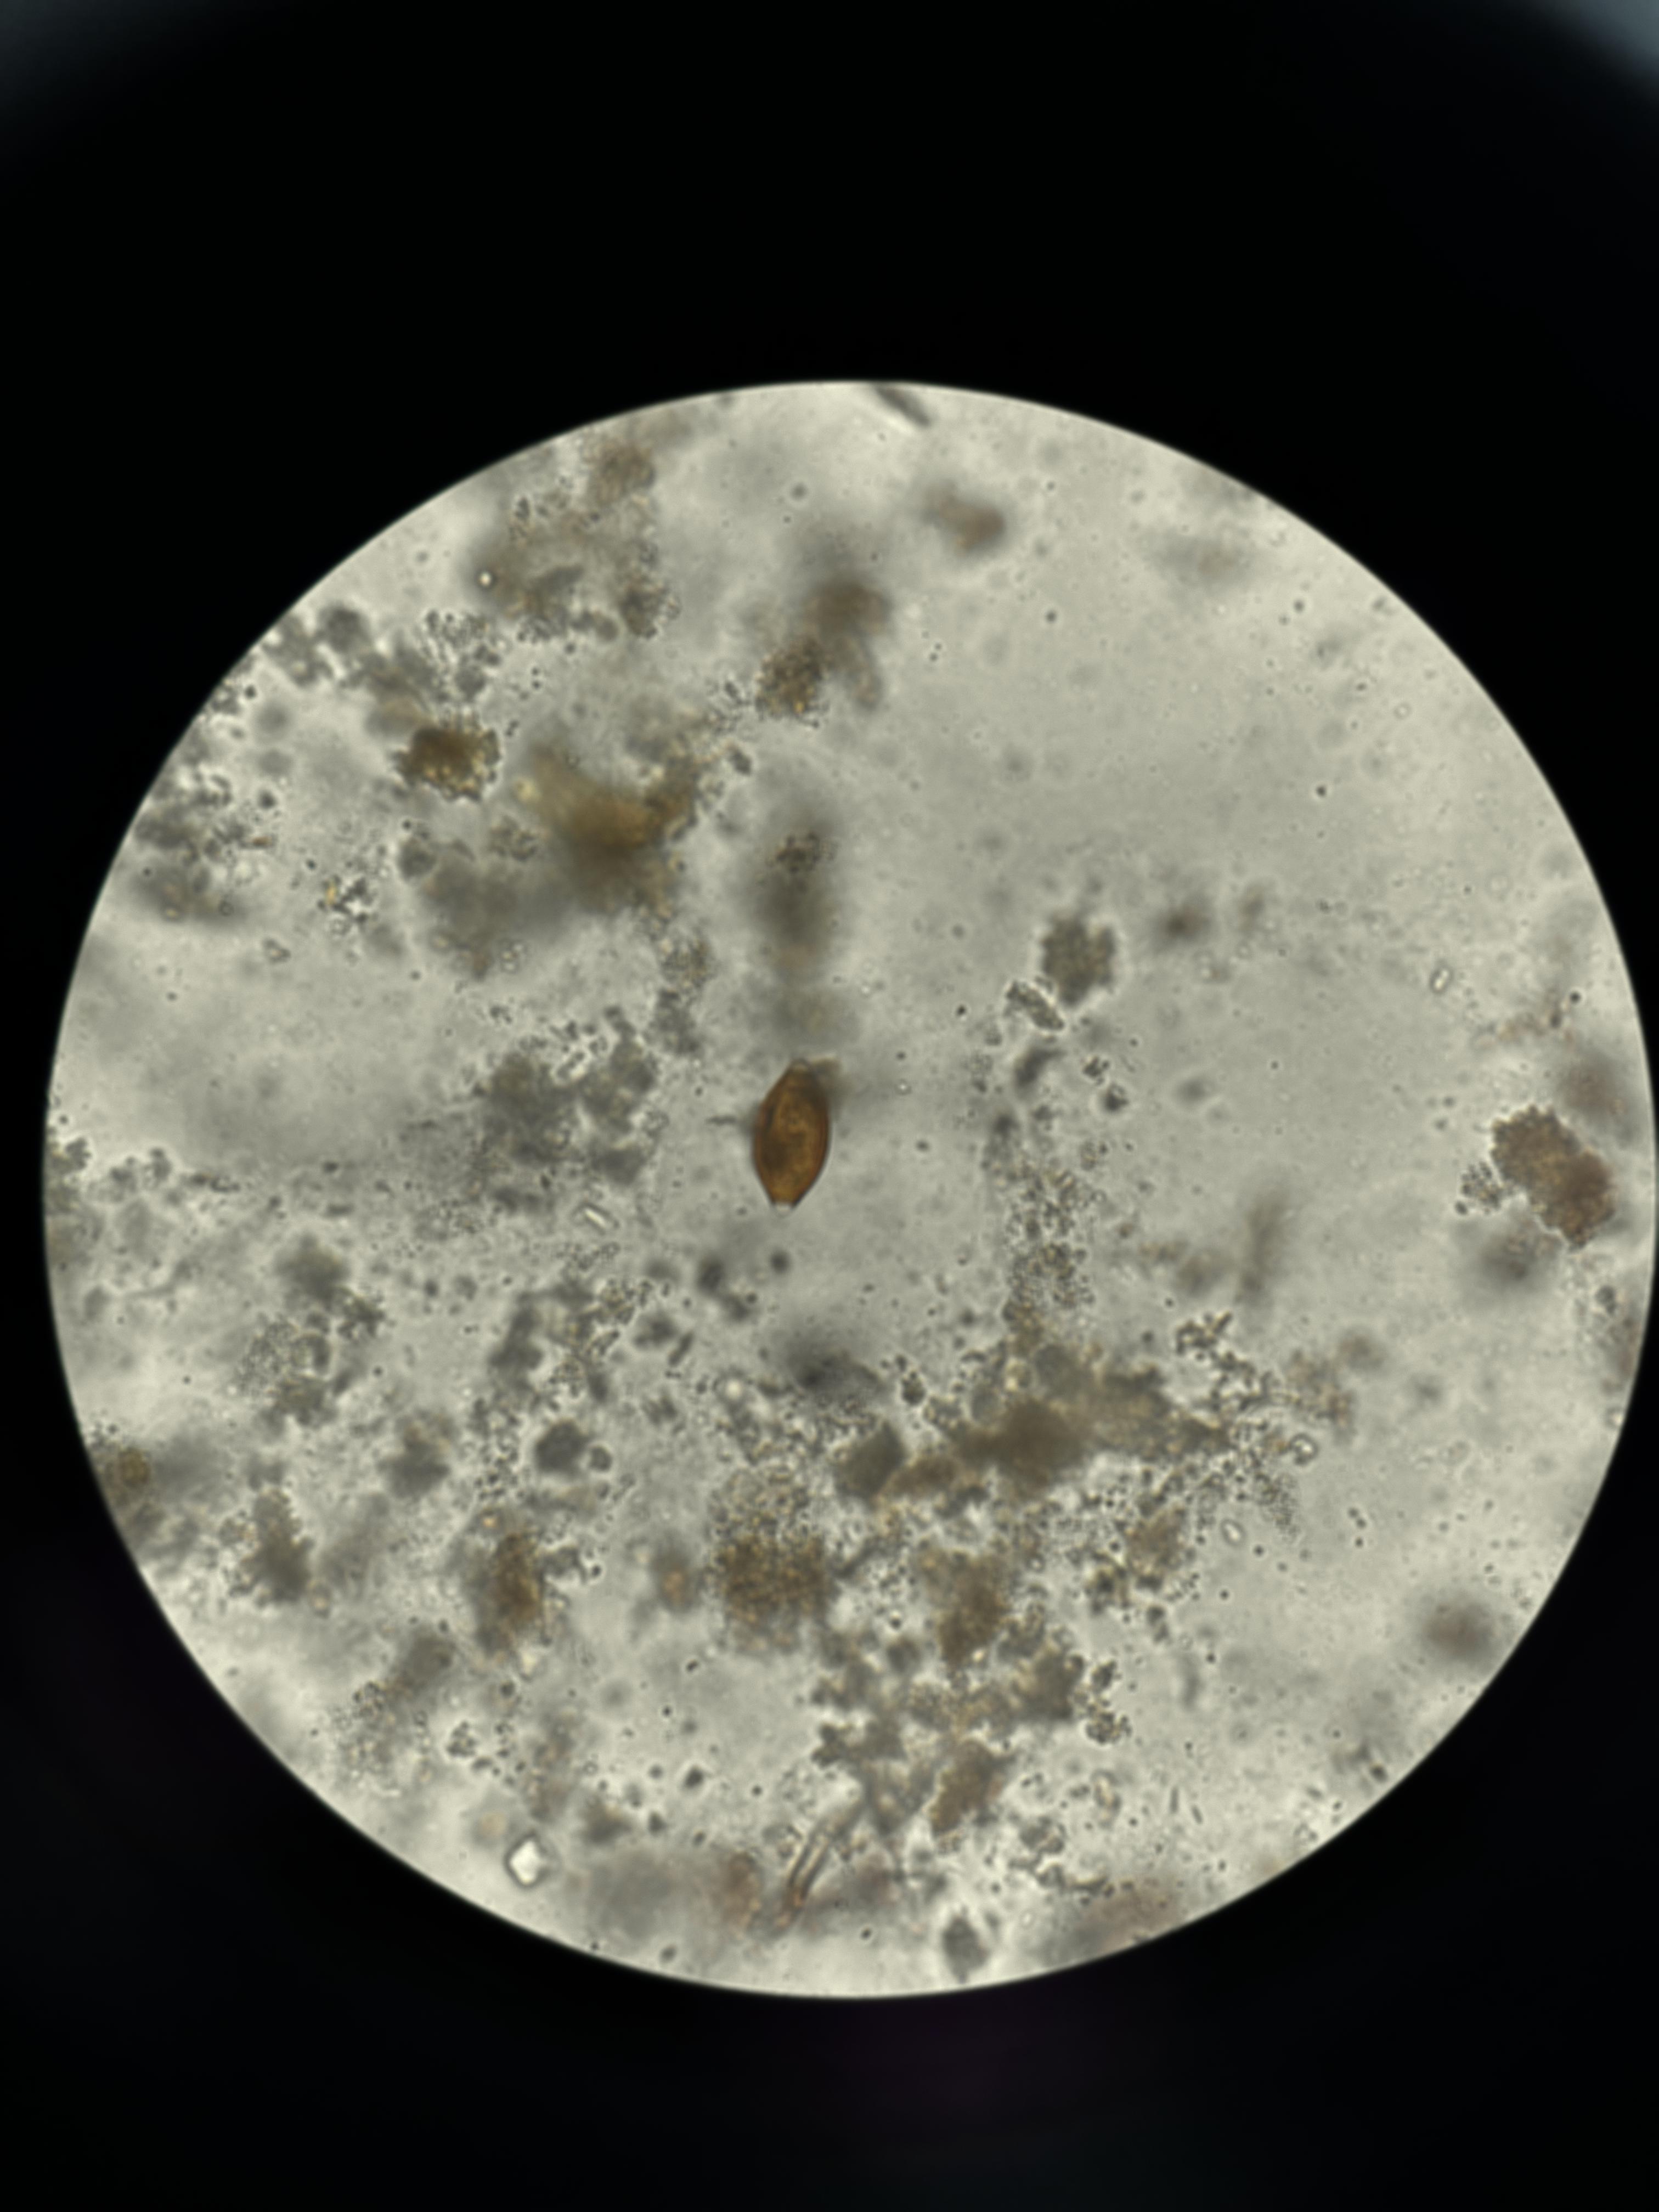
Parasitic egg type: Trichuris trichiura